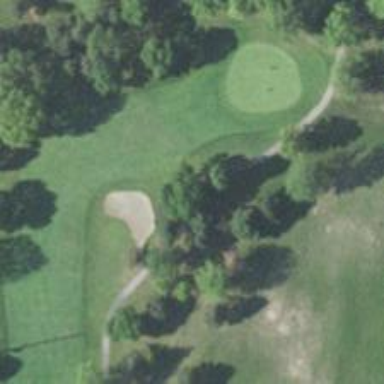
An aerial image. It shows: Service road designated as golf cart path.